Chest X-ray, PA view. Patient: 38 years old, sex M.
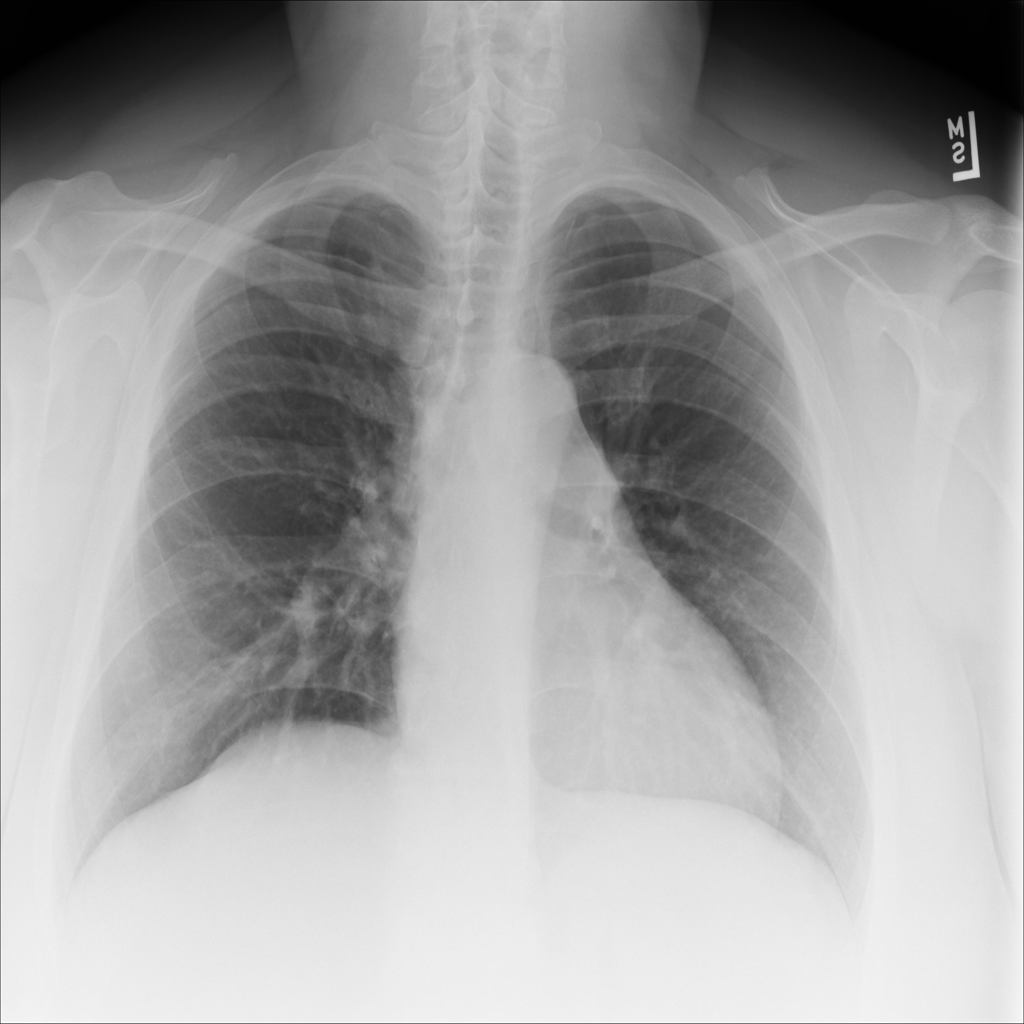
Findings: No Finding